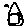
Label: house